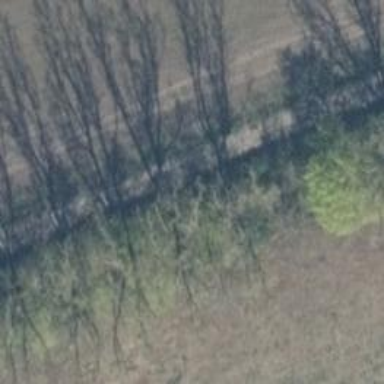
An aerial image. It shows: Row of broadleaved trees.